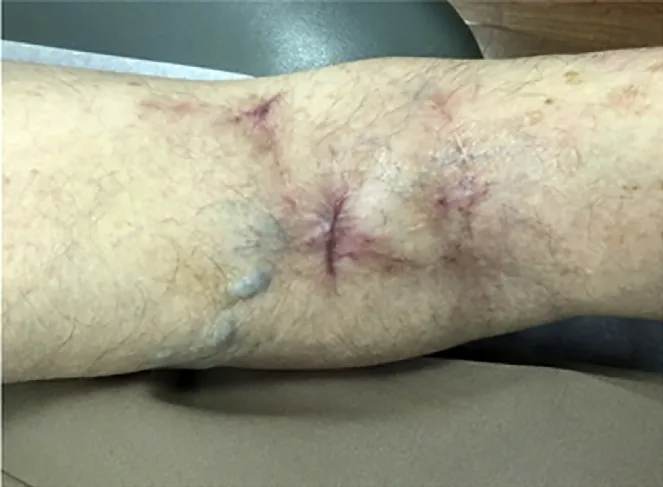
3-month follow-up - Appearance of combination lateral-based bilobed flap and porcine xenograft repair of the right popliteal fossa - as seen at 3-month follow-up.
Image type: medical_photograph (skin_photograph)